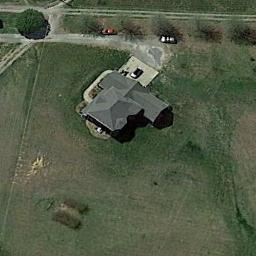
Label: sparse_residential